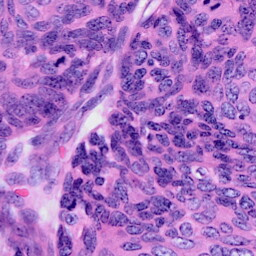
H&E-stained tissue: Cervix